Question: I'm trying to figure out the best way to draw rectangles over a Image in wpf. When the user clicks somewhere in a thumbnail Image the region the user clicks should be marked with a semi-transparent rectangle. This is easy. I just add a rectangle with some opacity on a canvas that is placed over the BitmapImage. The problem is when the user clicks the same region multiple times, then a new rectangle will be added over the previous rectangle and because of the semi-transparency the combined rectangles will the be darker. Please look at the image:

So, my question is: How should I draw the rectangles to prevent this behavior? Not matter how many times the user clicks a region or overlapped region the area will always have the same semi-transparent color.
Thanks
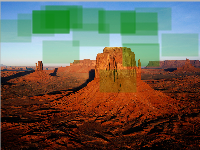
Answer: I'm not sure if you want a new rectangle to make the previous one dissapear or prevent darkening when combining multiple rectangles.
Instead of creating a new 'Rectangle' each time, use only a single 'Rectangle' element (it can be even defined when the form starts) and hide it. Then, when the user clicks on the thumbnail just show this 'Rectangle' and set the its position and size appropriately.
One possible way to control how overlapping rectangles' colors blend is to use 'Path' and add 'RectangleGeometry' objects to a 'GeometryGroup' with 'FillRule="NonZero"' set. Take a look at this article for more information: <URL>.